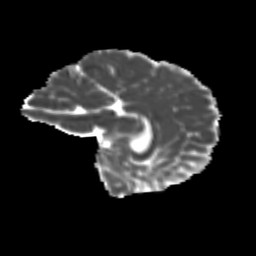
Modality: MD
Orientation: sagittal
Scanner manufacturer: siemens
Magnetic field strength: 3 T
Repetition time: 9.2 s
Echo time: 0.084 s